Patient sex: M
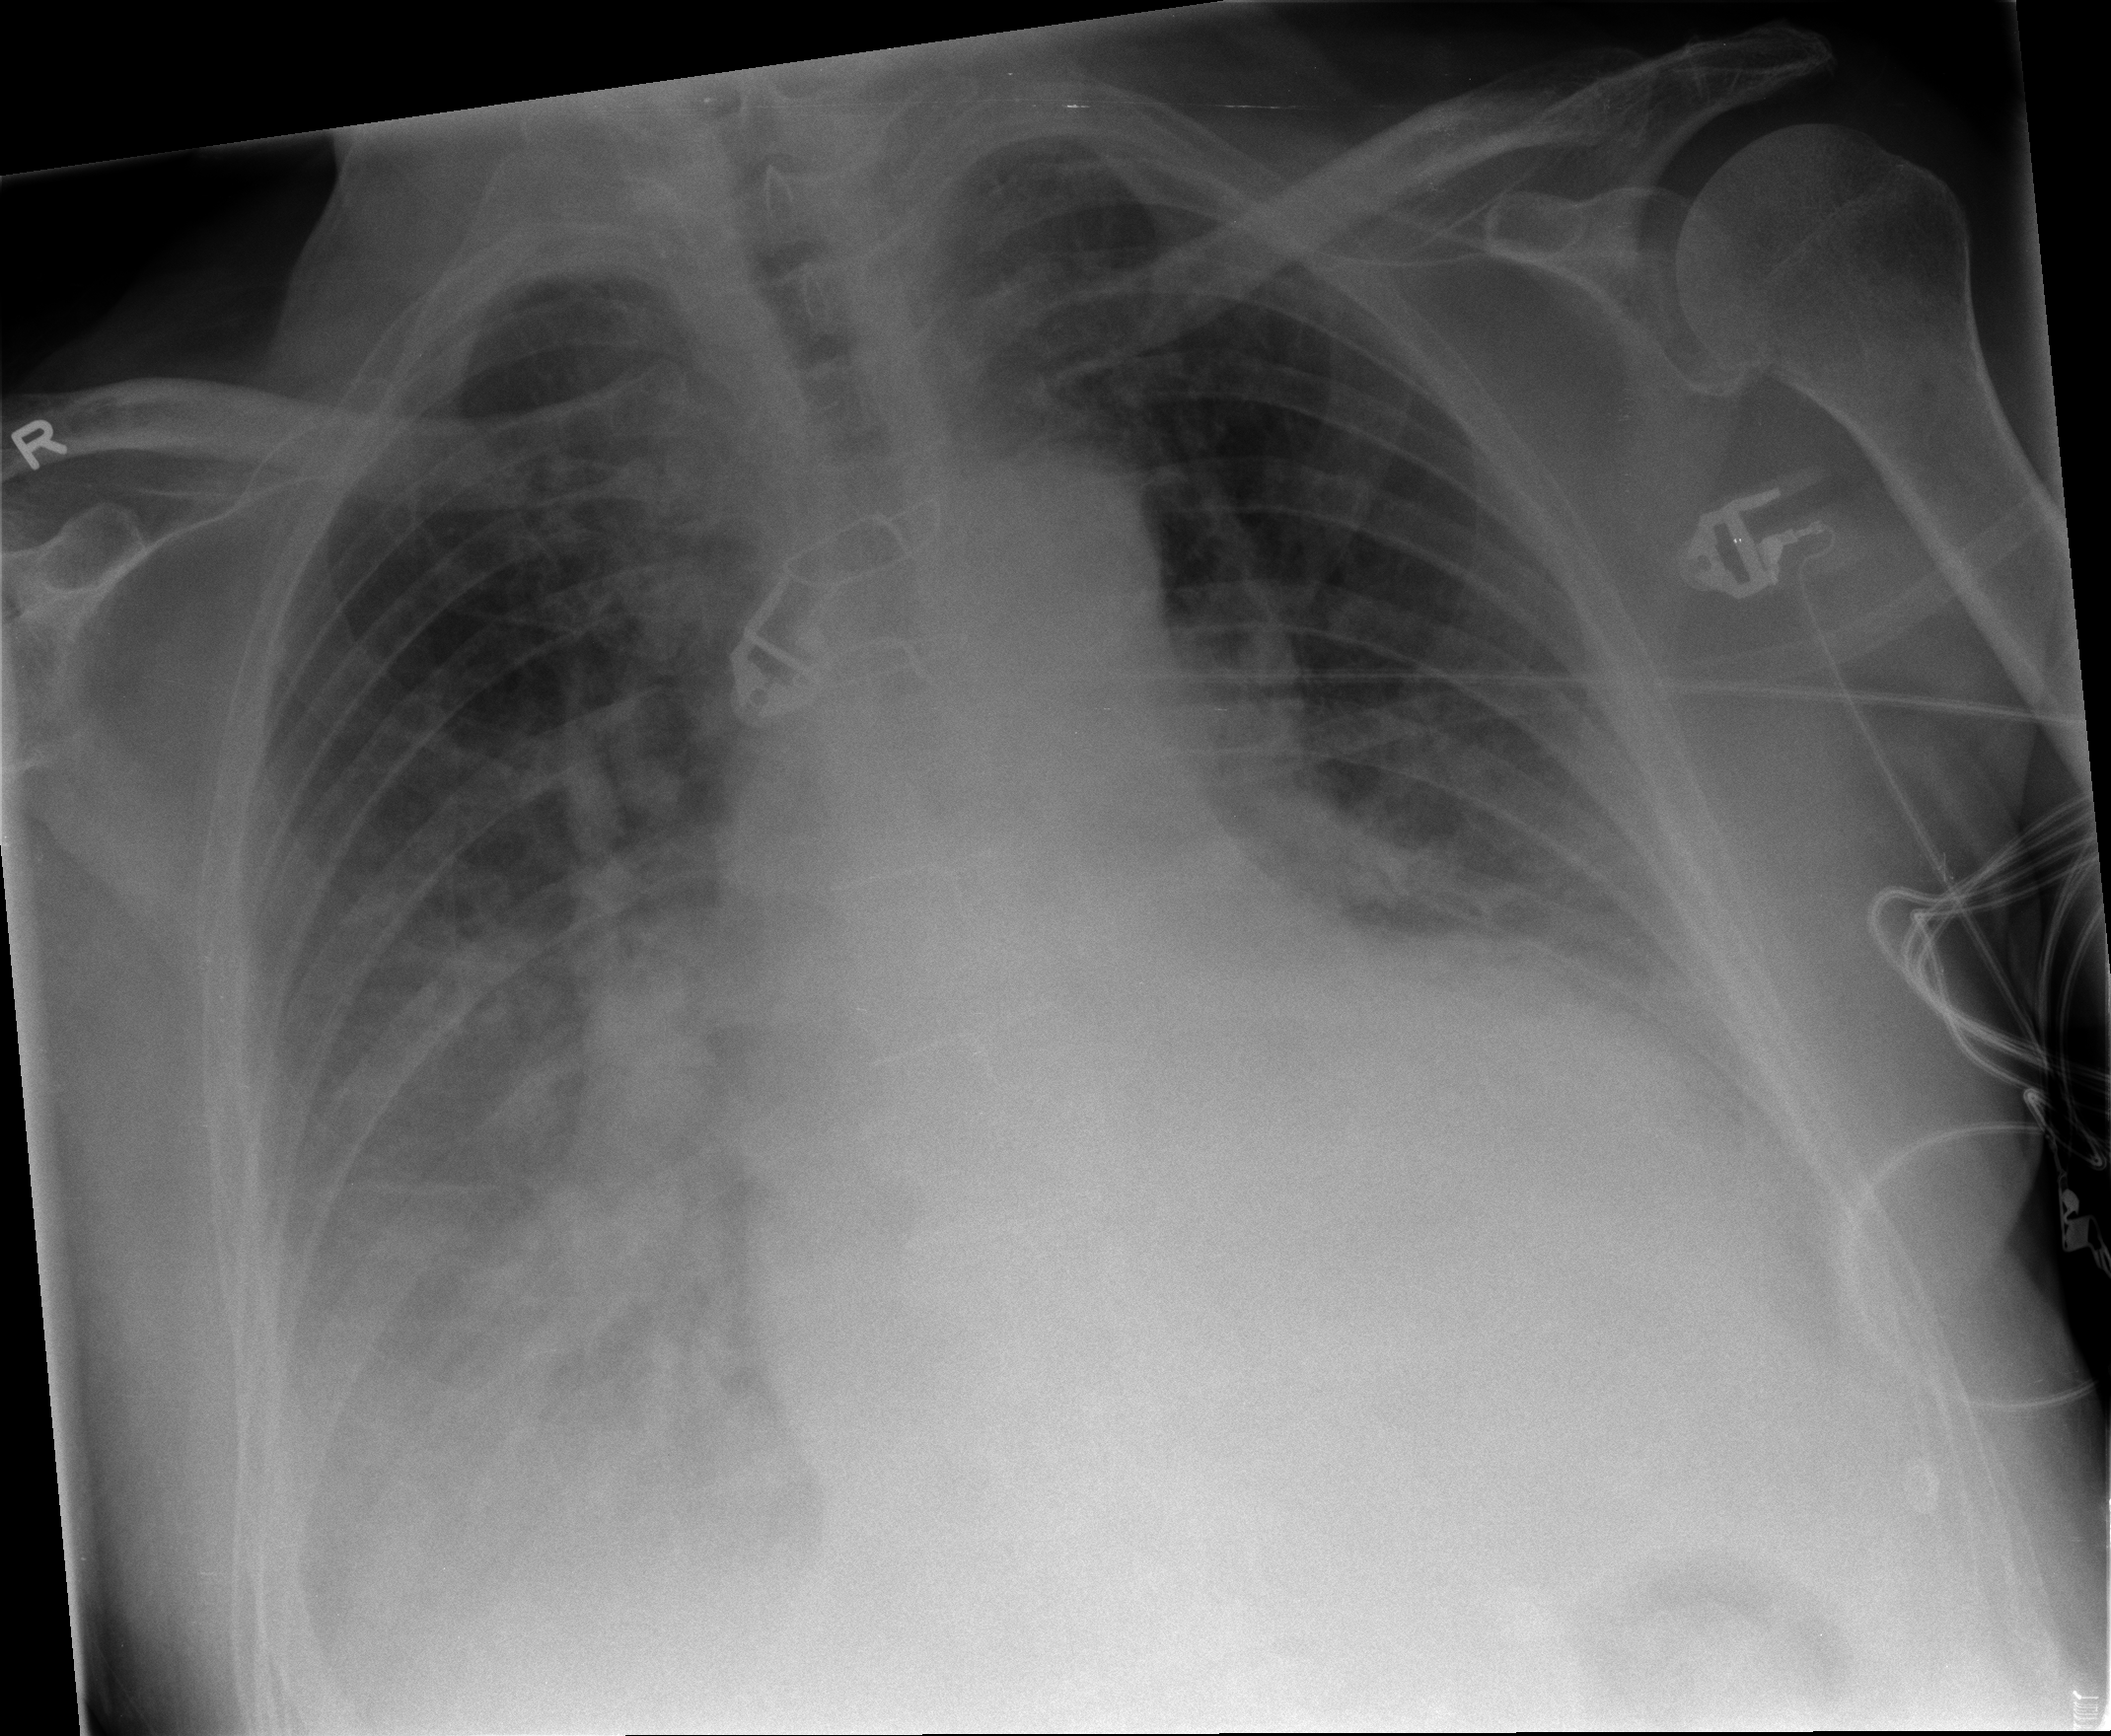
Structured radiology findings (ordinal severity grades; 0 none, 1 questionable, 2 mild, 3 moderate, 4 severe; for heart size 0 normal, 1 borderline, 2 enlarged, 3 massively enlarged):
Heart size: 3
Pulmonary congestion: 3
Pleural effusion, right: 3
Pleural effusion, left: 2
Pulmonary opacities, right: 0
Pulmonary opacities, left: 0
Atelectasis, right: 2
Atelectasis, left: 1